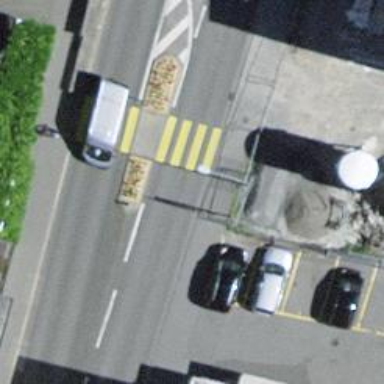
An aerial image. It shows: Asphalt footway with marked zebra crossing that includes crossing island.